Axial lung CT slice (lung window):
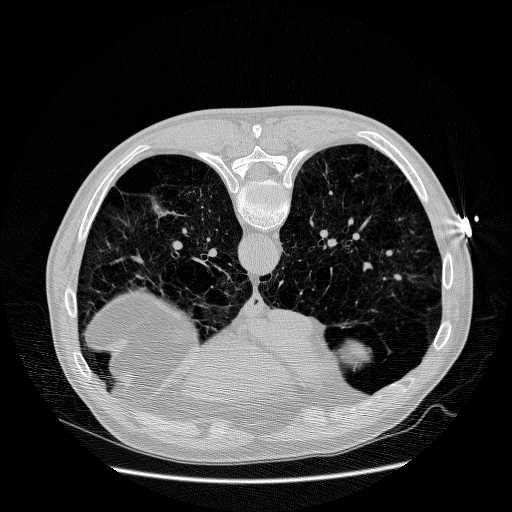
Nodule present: no